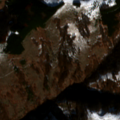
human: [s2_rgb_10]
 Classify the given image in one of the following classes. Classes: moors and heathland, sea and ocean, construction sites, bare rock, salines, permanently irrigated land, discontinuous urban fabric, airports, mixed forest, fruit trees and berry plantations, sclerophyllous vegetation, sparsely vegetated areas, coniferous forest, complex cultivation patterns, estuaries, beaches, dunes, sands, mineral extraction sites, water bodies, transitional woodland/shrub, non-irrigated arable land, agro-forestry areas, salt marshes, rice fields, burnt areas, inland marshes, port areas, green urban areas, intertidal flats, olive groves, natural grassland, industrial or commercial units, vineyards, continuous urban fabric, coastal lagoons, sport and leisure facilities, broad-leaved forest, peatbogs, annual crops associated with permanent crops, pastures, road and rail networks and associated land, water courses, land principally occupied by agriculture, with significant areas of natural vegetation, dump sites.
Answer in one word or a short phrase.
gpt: broad-leaved forest, coniferous forest, natural grassland, transitional woodland/shrub